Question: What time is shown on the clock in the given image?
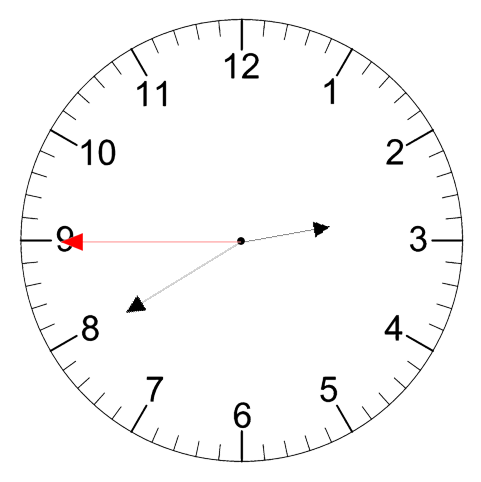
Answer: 02:39:45